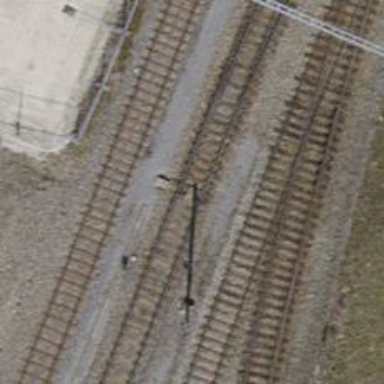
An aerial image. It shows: Railway switch.